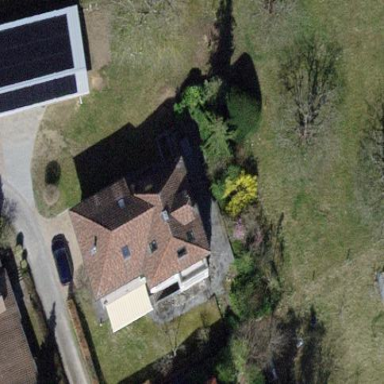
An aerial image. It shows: Simple house.